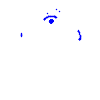
Particle: pion